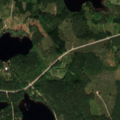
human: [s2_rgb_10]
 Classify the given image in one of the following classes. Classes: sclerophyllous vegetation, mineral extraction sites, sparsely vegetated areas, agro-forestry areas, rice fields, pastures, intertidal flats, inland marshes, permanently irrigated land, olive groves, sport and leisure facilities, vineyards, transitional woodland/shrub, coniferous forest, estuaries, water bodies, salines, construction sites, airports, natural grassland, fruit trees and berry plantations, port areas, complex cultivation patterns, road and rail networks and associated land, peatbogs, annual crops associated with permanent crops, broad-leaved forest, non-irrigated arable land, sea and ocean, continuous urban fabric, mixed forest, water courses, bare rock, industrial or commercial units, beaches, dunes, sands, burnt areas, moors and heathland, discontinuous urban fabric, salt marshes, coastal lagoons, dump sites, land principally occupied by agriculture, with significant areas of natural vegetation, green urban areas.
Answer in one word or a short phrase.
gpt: coniferous forest, mixed forest, transitional woodland/shrub, water bodies